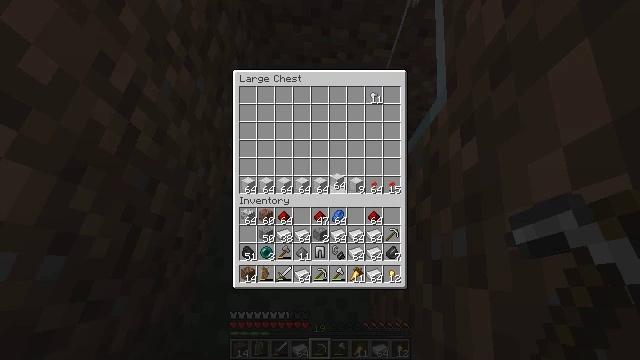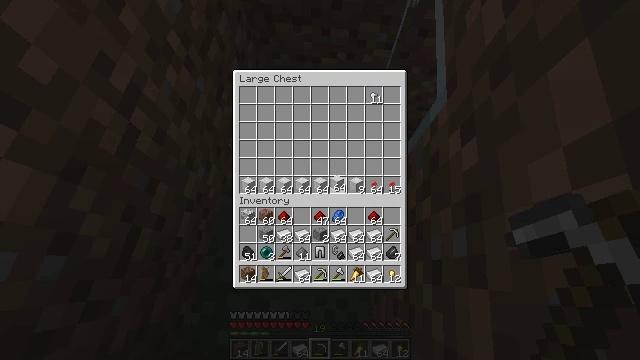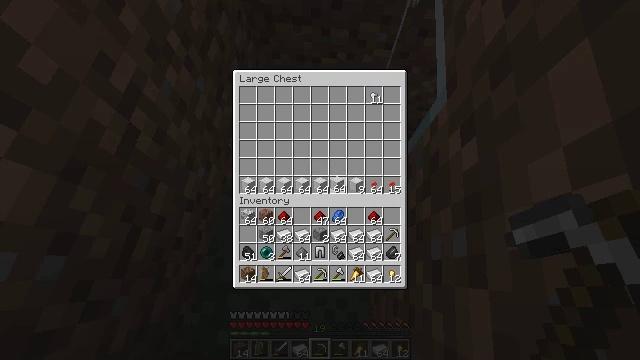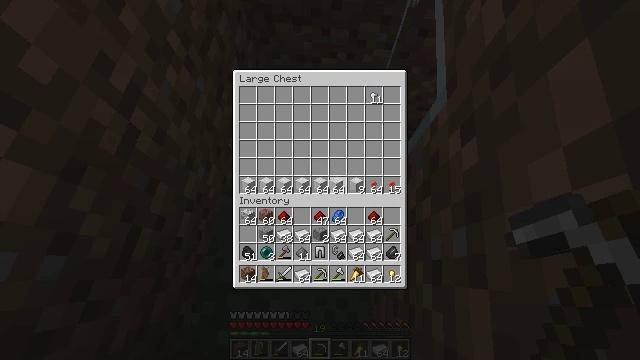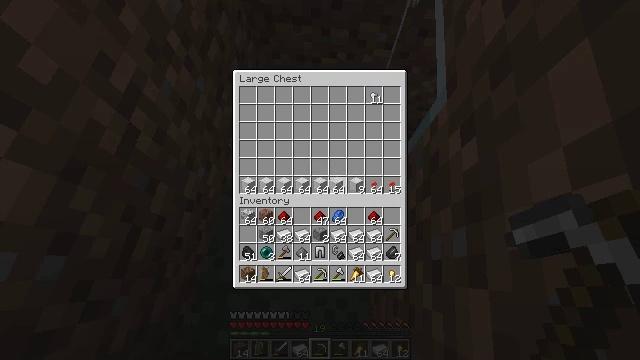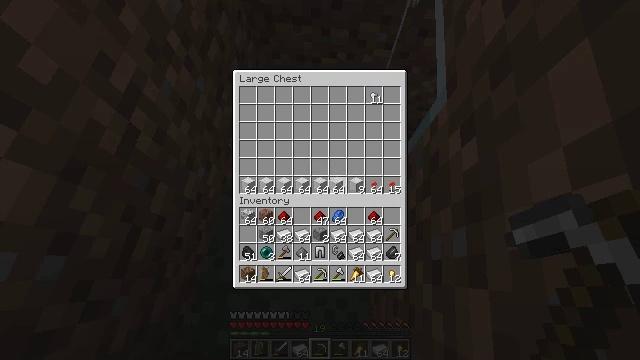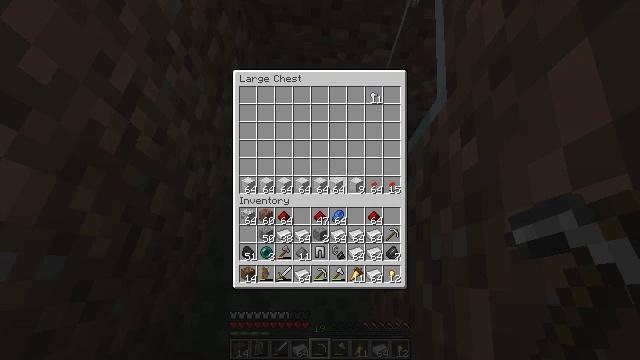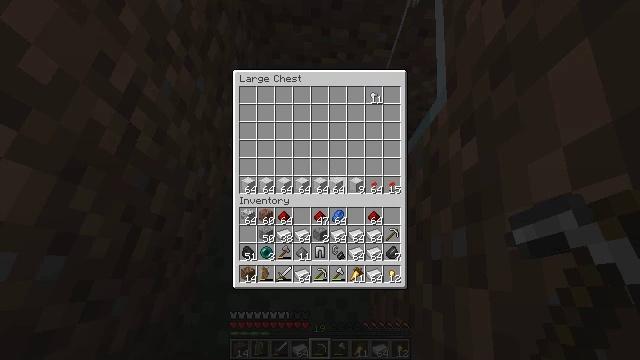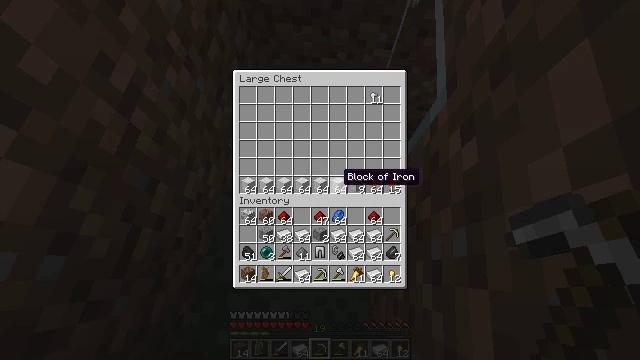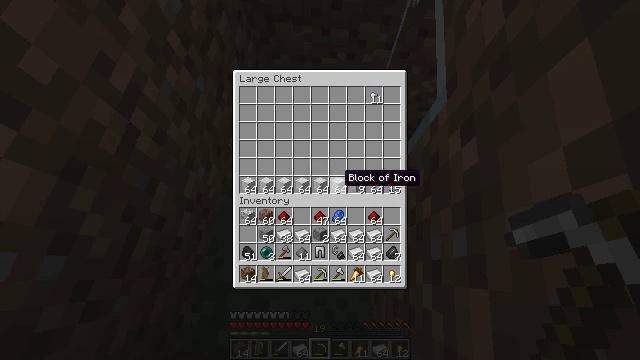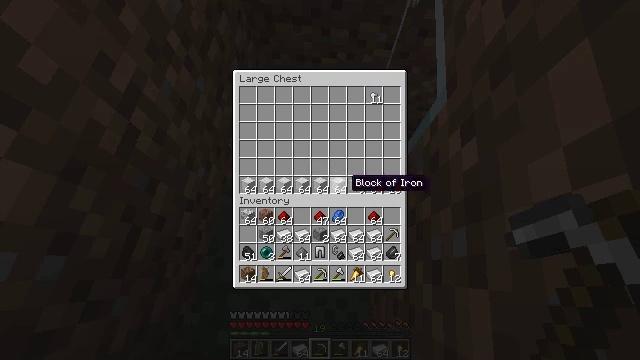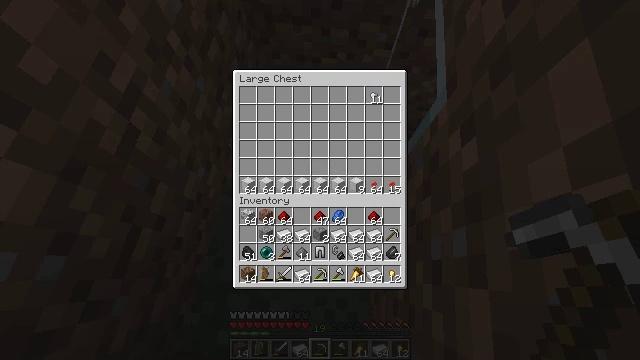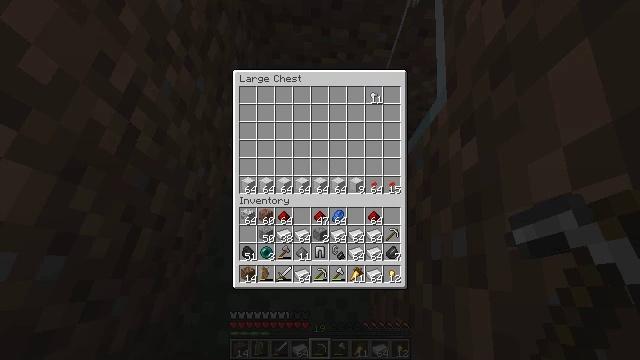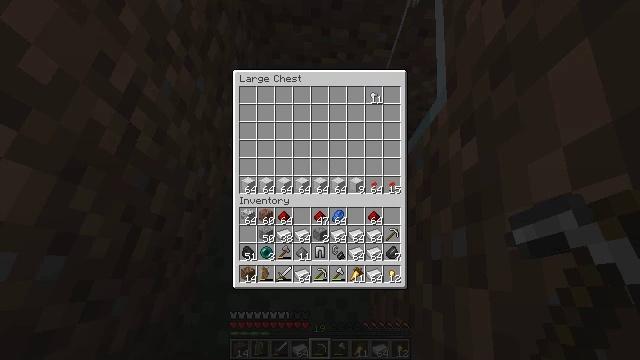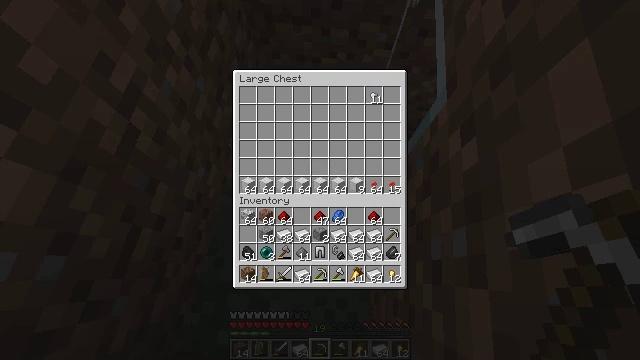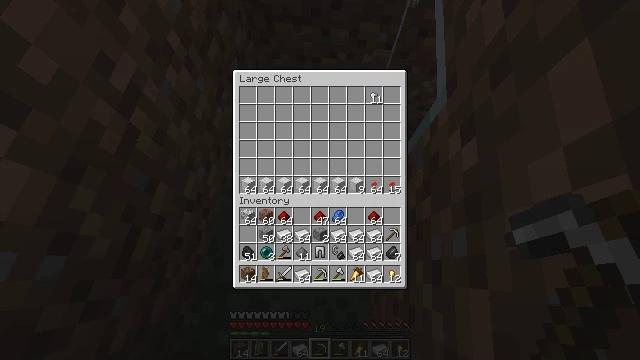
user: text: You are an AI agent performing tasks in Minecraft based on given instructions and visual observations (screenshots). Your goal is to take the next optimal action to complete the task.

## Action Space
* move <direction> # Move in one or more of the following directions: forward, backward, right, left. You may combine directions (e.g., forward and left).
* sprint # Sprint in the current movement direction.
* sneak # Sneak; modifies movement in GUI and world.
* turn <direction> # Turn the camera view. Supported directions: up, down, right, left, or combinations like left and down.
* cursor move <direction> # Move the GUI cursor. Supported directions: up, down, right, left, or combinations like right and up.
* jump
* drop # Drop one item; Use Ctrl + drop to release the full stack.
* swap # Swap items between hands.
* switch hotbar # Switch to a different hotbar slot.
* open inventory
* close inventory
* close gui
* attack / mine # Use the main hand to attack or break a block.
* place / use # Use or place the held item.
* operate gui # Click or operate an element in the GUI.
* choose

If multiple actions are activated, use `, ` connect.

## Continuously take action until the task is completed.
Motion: motion action
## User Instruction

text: Craft an iron block.
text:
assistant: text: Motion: no_op
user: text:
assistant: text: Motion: no_op
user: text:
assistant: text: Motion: no_op
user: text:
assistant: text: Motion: no_op
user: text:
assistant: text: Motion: no_op
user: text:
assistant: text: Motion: attack / mine
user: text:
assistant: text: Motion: attack / mine
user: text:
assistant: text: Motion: no_op
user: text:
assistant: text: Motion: no_op
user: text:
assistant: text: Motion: turn right
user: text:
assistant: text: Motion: turn right
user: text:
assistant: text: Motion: turn right
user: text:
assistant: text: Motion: no_op
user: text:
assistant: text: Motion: no_op
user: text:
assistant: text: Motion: no_op
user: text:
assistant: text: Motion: no_op
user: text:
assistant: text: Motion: no_op
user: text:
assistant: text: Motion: no_op
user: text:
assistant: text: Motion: no_op
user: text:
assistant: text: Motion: no_op
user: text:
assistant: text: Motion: turn left
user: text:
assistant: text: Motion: no_op
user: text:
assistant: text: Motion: no_op
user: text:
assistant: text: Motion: no_op
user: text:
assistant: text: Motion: no_op
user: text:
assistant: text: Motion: no_op
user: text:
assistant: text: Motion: no_op
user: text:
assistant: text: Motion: no_op
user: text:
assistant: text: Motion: no_op
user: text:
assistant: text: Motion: no_op